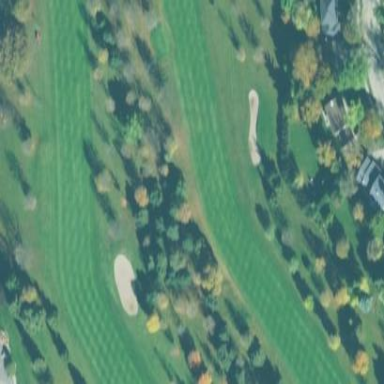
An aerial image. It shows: Scenic golf fairway.